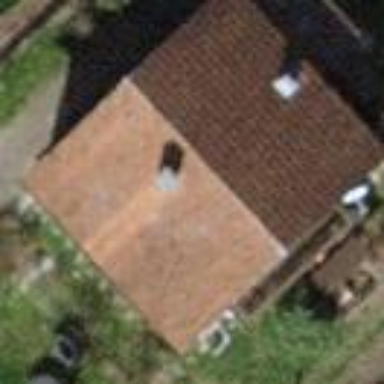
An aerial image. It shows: Simple and straightforward house.